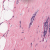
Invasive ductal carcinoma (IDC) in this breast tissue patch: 0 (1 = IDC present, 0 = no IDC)